Interaction volume radius: 10 \u00c5
Interaction volume height: 20 \u00c5
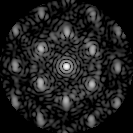
Disorder parameter: 0.4365